Question: I'm trying to find out how to right click on a td based on a value in another td. Starting with the code below was just trying to find an initial cell and click on that value. If I could get that to work I wanted to right click on a value in the same row that has the text "Requested". The table is dynamic so the columns could be in any order. So for example. Find the name "Howard Johnson" and then right click on the requested value in the state column. (see attached image)
The output is - Traceback (most recent call last):
'''
File "C:\Users\hassong\Documents\Automation\ffox_Change_Create_Save_Stay_Modified.py", line 135, in <module>
get_all_rows_approval()
File "C:\Users\hassong\Documents\Automation\ffox_Change_Create_Save_Stay_Modified.py", line 127, in get_all_rows_approval
cols = row.find_element(By.XPATH, "//tr/td[contains(text(), 'Howard Johnson')]")
File "C:\Users\hassong\AppData\Local\Programs\Python\Python36\lib\site-packages\selenium\webdriver\remote\webelement.py", line 654, in find_element
{"using": by, "value": value})['value']
File "C:\Users\hassong\AppData\Local\Programs\Python\Python36\lib\site-packages\selenium\webdriver\remote\webelement.py", line 628, in _execute
return self._parent.execute(command, params)
File "C:\Users\hassong\AppData\Local\Programs\Python\Python36\lib\site-packages\selenium\webdriver\remote\webdriver.py", line 320, in execute
self.error_handler.check_response(response)
File "C:\Users\hassong\AppData\Local\Programs\Python\Python36\lib\site-packages\selenium\webdriver\remote\errorhandler.py", line 242, in check_response
raise exception_class(message, screen, stacktrace)
selenium.common.exceptions.NoSuchElementException: Message: Unable to locate element: //tr/td[contains(text(), 'Howard Johnson')]
'''
### Table html snippet

## Program
'''
from selenium import webdriver
import time
from selenium.webdriver.common.keys import Keys
from selenium.webdriver.support import expected_conditions as EC
from selenium.webdriver.common.by import By
from selenium.webdriver.support.ui import Select
from selenium.webdriver.common.action_chains import ActionChains
base_url = "https://xxxx.service-now.com/login.do"
driver = webdriver.Firefox()
driver.implicitly_wait(10)
# CHG CREATE WITH SAVE AND STAY
driver.get(base_url)
username = driver.find_element_by_id("user_name")
username.send_keys("xxx")
time.sleep(1)
password = driver.find_element_by_id("user_password")
password.send_keys("xxxx")
time.sleep(1)
loginBtn = driver.find_element_by_id("sysverb_login")
loginBtn.click()
time.sleep(1)
#driver.implicitly_wait(5)
#driver = window.maximize()
createnew = driver.find_element_by_id("filter")
createnew.send_keys("Change")
time.sleep(2)
createnew.send_keys(Keys.RETURN)
driver.switch_to_frame("gsft_main")
time.sleep(1)
normal_chg = driver.find_element(By.XPATH, '/html/body/form/div[2]/a')
normal_chg.click()
# Create new normal change information
# # Top screen left
select = Select(driver.find_element_by_id("change_request.category"))
select.select_by_visible_text("Hardware")
time.sleep(1)
assigned_to = driver.find_element_by_name("sys_display.change_request.cmdb_ci")
assigned_to.send_keys("lnux100")
assigned_to.send_keys(Keys.RETURN)
time.sleep(1)
select = Select(driver.find_element_by_id("change_request.priority"))
select.select_by_visible_text("2 - High")
time.sleep(1)
select = Select(driver.find_element_by_id("change_request.risk"))
select.select_by_visible_text("High")
time.sleep(1)
select = Select(driver.find_element_by_id("change_request.impact"))
select.select_by_visible_text("1 - High")
time.sleep(1)
# Top screen right
assigned_to = driver.find_element_by_name("sys_display.change_request.assignment_group")
assigned_to.send_keys("CAB Approval")
assigned_to.send_keys(Keys.RETURN)
#Middle
short_desc = driver.find_element_by_id("change_request.short_description")
short_desc.send_keys("This is an automated test...")
time.sleep(1)
desc = driver.find_element_by_id("change_request.description")
desc.send_keys("Testing Notes")
time.sleep(1)
# Now save with basic information
button = driver.find_element(By.XPATH, '/html/body/div[1]/span/span/nav/div/div[1]/button[2]')
button.click()
save_btn = driver.find_element(By.XPATH, '/html/body/div[7]/div[2]')
save_btn.click()
#button.send_keys(Keys.RETURN)
time.sleep(4)
# Request Approval
request_app_btn = driver.find_element(By.XPATH, '//*[@id="state_model_request_assess_approval"]')
request_app_btn.click()
time.sleep(4)
# scroll down
element = driver.find_element(By.XPATH, '//*[@id="tabs2_list"]/span[3]/span/span[2]')
element.location_once_scrolled_into_view
# Approval Tab - Scroll To
element = driver.find_element(By.XPATH, '//*[@id="tabs2_list"]/span[3]/span/span[2]')
actions = ActionChains(driver)
actions.move_to_element(element).perform()
time.sleep(3)
#Click on approvers tab
approval_tab = driver.find_element(By.XPATH, '//*[@id="tabs2_list"]/span[3]/span/span[2]')
approval_tab.click()
time.sleep(3)
def get_all_rows_approval():
approval_table = driver.find_element(By.XPATH, '//*[@id="change_request.sysapproval_approver.sysapproval_table"]/tbody')
# get all rows in the table
rows = approval_table.find_elements_by_tag_name("tr")
# rows = approval_table.find_elements(By.XPATH, "//*[contains(@id,'row_change_request.sysapproval_approver.sysapproval')]")
for row in rows:
cols = row.find_element(By.XPATH, "//tr/td[contains(text(), 'Howard Johnson')]")
cols.click()
get_all_rows_approval()
'''
'''
<tbody class="list2_body">
<tr id="row_change_request.sysapproval_approver.sysapproval_30f168b2dbeb5300b58ad360cf961998" class="list_row list_odd" style="" sys_id="30f168b2dbeb5300b58ad360cf961998" record_class="sysapproval_approver" data-updated-on="2018-07-30 13:36:23" collapsed="true" data-type="list2_row" data-list_id="change_request.sysapproval_approver.sysapproval">
<td class="list_decoration_cell col-control col-small col-center " style="white-space:nowrap;" rowspan="1"><span class="input-group-checkbox"><input title="Mark record for List Action" id="check_change_request.sysapproval_approver.sysapproval_30f168b2dbeb5300b58ad360cf961998" name="check_change_request.sysapproval_approver.sysapproval" class="checkbox " data-type="list2_checkbox" data-list_id="change_request.sysapproval_approver.sysapproval" data-original-title="Mark record for List Action" type="checkbox"><label for="check_change_request.sysapproval_approver.sysapproval_30f168b2dbeb5300b58ad360cf961998" style="" class="checkbox-label"><span class="sr-only">Select record for action</span></label></span></td>
<td class="list_decoration_cell col-small col-center " rowspan="1"><a href="sysapproval_approver.do?sys_id=30f168b2dbeb5300b58ad360cf961998&amp;sysparm_view=&amp;sysparm_record_target=task_ci&amp;sysparm_record_row=1&amp;sysparm_record_list=sysapproval%3De6d1ac72dbeb5300b58ad360cf96193e%5EORDERBYorder&amp;sysparm_record_rows=5" class="btn btn-icon table-btn-lg icon-info list_popup" data-type="list2_popup" data-list_id="change_request.sysapproval_approver.sysapproval" style="margin-left:0px"><span class="sr-only">Preview</span></a></td>
<td class="vt" ng-non-bindable="">
<span class="sr-only"></span>
<div class="list2_cell_background" style="background-color: khaki"></div>
<a class="linked formlink" href="sysapproval_approver.do?sys_id=30f168b2dbeb5300b58ad360cf961998&amp;sysparm_record_target=sysapproval_approver&amp;sysparm_record_row=1&amp;sysparm_record_rows=5&amp;sysparm_record_list=sysapproval%3De6d1ac72dbeb5300b58ad360cf96193e%5EORDERBYorder">Requested</a>
</td>
<td class="vt" ng-non-bindable=""><a class="linked" sys_id="97000fcc0a0a0a6e0104ca999f619e5b" href="sys_user.do?sys_id=97000fcc0a0a0a6e0104ca999f619e5b">Christen Mitchell</a></td>
<td class="vt" ng-non-bindable=""><a class="linked" sys_id="b85d44954a3623120004689b2d5dd60a" href="sys_user_group.do?sys_id=b85d44954a3623120004689b2d5dd60a">CAB Approval</a></td>
<td class="vt" ng-non-bindable=""></td>
<td class="vt" ng-non-bindable="">
<div class="datex date-calendar" title="" timeago="2018-07-30 13:36:23" timeago-attrs="title" data-original-title="5m ago">2018-07-30 06:36:23</div>
<div class="datex date-calendar-short" title="just now" timeago="2018-07-30 13:36:23" timeago-attrs="title" data-original-title="5m ago">07-30 06:36</div>
<div class="datex date-timeago" title="2018-07-30 06:36:23" timeago="2018-07-30 13:36:23" data-original-title="2018-07-30 06:36:23" null="5m ago">5m ago</div>
</td>
<td class="vt vt-spacer" style="padding: 0"></td>
</tr>
<tr id="row_change_request.sysapproval_approver.sysapproval_34f168b2dbeb5300b58ad360cf961997" class="list_row list_even" style="" sys_id="34f168b2dbeb5300b58ad360cf961997" record_class="sysapproval_approver" data-updated-on="2018-07-30 13:36:23" collapsed="true" data-type="list2_row" data-list_id="change_request.sysapproval_approver.sysapproval">
<td class="list_decoration_cell col-control col-small col-center " style="white-space:nowrap;" rowspan="1"><span class="input-group-checkbox"><input title="Mark record for List Action" id="check_change_request.sysapproval_approver.sysapproval_34f168b2dbeb5300b58ad360cf961997" name="check_change_request.sysapproval_approver.sysapproval" class="checkbox " data-type="list2_checkbox" data-list_id="change_request.sysapproval_approver.sysapproval" data-original-title="Mark record for List Action" type="checkbox"><label for="check_change_request.sysapproval_approver.sysapproval_34f168b2dbeb5300b58ad360cf961997" style="" class="checkbox-label"><span class="sr-only">Select record for action</span></label></span></td>
<td class="list_decoration_cell col-small col-center " rowspan="1"><a href="sysapproval_approver.do?sys_id=34f168b2dbeb5300b58ad360cf961997&amp;sysparm_view=&amp;sysparm_record_target=sysapproval_approver&amp;sysparm_record_row=2&amp;sysparm_record_list=sysapproval%3De6d1ac72dbeb5300b58ad360cf96193e%5EORDERBYorder&amp;sysparm_record_rows=5" class="btn btn-icon table-btn-lg icon-info list_popup" data-type="list2_popup" data-list_id="change_request.sysapproval_approver.sysapproval" style="margin-left:0px"><span class="sr-only">Preview</span></a></td>
<td class="vt" ng-non-bindable="">
<span class="sr-only"></span>
<div class="list2_cell_background" style="background-color: khaki"></div>
<a class="linked formlink" href="sysapproval_approver.do?sys_id=34f168b2dbeb5300b58ad360cf961997&amp;sysparm_record_target=sysapproval_approver&amp;sysparm_record_row=2&amp;sysparm_record_rows=5&amp;sysparm_record_list=sysapproval%3De6d1ac72dbeb5300b58ad360cf96193e%5EORDERBYorder">Requested</a>
</td>
<td class="vt" ng-non-bindable=""><a class="linked" sys_id="46d96f57a9fe198101947a9620895886" href="sys_user.do?sys_id=46d96f57a9fe198101947a9620895886">Luke Wilson</a></td>
<td class="vt" ng-non-bindable=""><a class="linked" sys_id="b85d44954a3623120004689b2d5dd60a" href="sys_user_group.do?sys_id=b85d44954a3623120004689b2d5dd60a">CAB Approval</a></td>
<td class="vt" ng-non-bindable=""></td>
<td class="vt" ng-non-bindable="">
<div class="datex date-calendar" title="" timeago="2018-07-30 13:36:23" timeago-attrs="title" data-original-title="5m ago">2018-07-30 06:36:23</div>
<div class="datex date-calendar-short" title="just now" timeago="2018-07-30 13:36:23" timeago-attrs="title" data-original-title="5m ago">07-30 06:36</div>
<div class="datex date-timeago" title="2018-07-30 06:36:23" timeago="2018-07-30 13:36:23" data-original-title="2018-07-30 06:36:23" null="5m ago">5m ago</div>
</td>
<td class="vt vt-spacer" style="padding: 0"></td>
</tr>
<tr id="row_change_request.sysapproval_approver.sysapproval_b4f168b2dbeb5300b58ad360cf961998" class="list_row list_odd" style="" sys_id="b4f168b2dbeb5300b58ad360cf961998" record_class="sysapproval_approver" data-updated-on="2018-07-30 13:36:23" collapsed="true" data-type="list2_row" data-list_id="change_request.sysapproval_approver.sysapproval">
<td class="list_decoration_cell col-control col-small col-center " style="white-space:nowrap;" rowspan="1"><span class="input-group-checkbox"><input title="Mark record for List Action" id="check_change_request.sysapproval_approver.sysapproval_b4f168b2dbeb5300b58ad360cf961998" name="check_change_request.sysapproval_approver.sysapproval" class="checkbox " data-type="list2_checkbox" data-list_id="change_request.sysapproval_approver.sysapproval" data-original-title="Mark record for List Action" type="checkbox"><label for="check_change_request.sysapproval_approver.sysapproval_b4f168b2dbeb5300b58ad360cf961998" style="" class="checkbox-label"><span class="sr-only">Select record for action</span></label></span></td>
<td class="list_decoration_cell col-small col-center " rowspan="1"><a href="sysapproval_approver.do?sys_id=b4f168b2dbeb5300b58ad360cf961998&amp;sysparm_view=&amp;sysparm_record_target=sysapproval_approver&amp;sysparm_record_row=3&amp;sysparm_record_list=sysapproval%3De6d1ac72dbeb5300b58ad360cf96193e%5EORDERBYorder&amp;sysparm_record_rows=5" class="btn btn-icon table-btn-lg icon-info list_popup" data-type="list2_popup" data-list_id="change_request.sysapproval_approver.sysapproval" style="margin-left:0px"><span class="sr-only">Preview</span></a></td>
<td class="vt" ng-non-bindable="">
<span class="sr-only"></span>
<div class="list2_cell_background" style="background-color: khaki"></div>
<a class="linked formlink" href="sysapproval_approver.do?sys_id=b4f168b2dbeb5300b58ad360cf961998&amp;sysparm_record_target=sysapproval_approver&amp;sysparm_record_row=3&amp;sysparm_record_rows=5&amp;sysparm_record_list=sysapproval%3De6d1ac72dbeb5300b58ad360cf96193e%5EORDERBYorder">Requested</a>
</td>
<td class="vt" ng-non-bindable=""><a class="linked" sys_id="ee826bf03710200044e0bfc8bcbe5de6" href="sys_user.do?sys_id=ee826bf03710200044e0bfc8bcbe5de6">Bernard Laboy</a></td>
<td class="vt" ng-non-bindable=""><a class="linked" sys_id="b85d44954a3623120004689b2d5dd60a" href="sys_user_group.do?sys_id=b85d44954a3623120004689b2d5dd60a">CAB Approval</a></td>
<td class="vt" ng-non-bindable=""></td>
<td class="vt" ng-non-bindable="">
<div class="datex date-calendar" title="" timeago="2018-07-30 13:36:23" timeago-attrs="title" data-original-title="5m ago">2018-07-30 06:36:23</div>
<div class="datex date-calendar-short" title="just now" timeago="2018-07-30 13:36:23" timeago-attrs="title" data-original-title="5m ago">07-30 06:36</div>
<div class="datex date-timeago" title="2018-07-30 06:36:23" timeago="2018-07-30 13:36:23" data-original-title="2018-07-30 06:36:23" null="5m ago">5m ago</div>
</td>
<td class="vt vt-spacer" style="padding: 0"></td>
</tr>
<tr id="row_change_request.sysapproval_approver.sysapproval_b8f168b2dbeb5300b58ad360cf961997" class="list_row list_even" style="" sys_id="b8f168b2dbeb5300b58ad360cf961997" record_class="sysapproval_approver" data-updated-on="2018-07-30 13:36:23" collapsed="true" data-type="list2_row" data-list_id="change_request.sysapproval_approver.sysapproval">
<td class="list_decoration_cell col-control col-small col-center " style="white-space:nowrap;" rowspan="1"><span class="input-group-checkbox"><input title="Mark record for List Action" id="check_change_request.sysapproval_approver.sysapproval_b8f168b2dbeb5300b58ad360cf961997" name="check_change_request.sysapproval_approver.sysapproval" class="checkbox " data-type="list2_checkbox" data-list_id="change_request.sysapproval_approver.sysapproval" data-original-title="Mark record for List Action" type="checkbox"><label for="check_change_request.sysapproval_approver.sysapproval_b8f168b2dbeb5300b58ad360cf961997" style="" class="checkbox-label"><span class="sr-only">Select record for action</span></label></span></td>
<td class="list_decoration_cell col-small col-center " rowspan="1"><a href="sysapproval_approver.do?sys_id=b8f168b2dbeb5300b58ad360cf961997&amp;sysparm_view=&amp;sysparm_record_target=sysapproval_approver&amp;sysparm_record_row=4&amp;sysparm_record_list=sysapproval%3De6d1ac72dbeb5300b58ad360cf96193e%5EORDERBYorder&amp;sysparm_record_rows=5" class="btn btn-icon table-btn-lg icon-info list_popup" data-type="list2_popup" data-list_id="change_request.sysapproval_approver.sysapproval" style="margin-left:0px"><span class="sr-only">Preview</span></a></td>
<td class="vt" ng-non-bindable="">
<span class="sr-only"></span>
<div class="list2_cell_background" style="background-color: khaki"></div>
<a class="linked formlink" href="sysapproval_approver.do?sys_id=b8f168b2dbeb5300b58ad360cf961997&amp;sysparm_record_target=sysapproval_approver&amp;sysparm_record_row=4&amp;sysparm_record_rows=5&amp;sysparm_record_list=sysapproval%3De6d1ac72dbeb5300b58ad360cf96193e%5EORDERBYorder">Requested</a>
</td>
<td class="vt" ng-non-bindable=""><a class="linked" sys_id="62d78687c0a8010e00b3d84178adc913" href="sys_user.do?sys_id=62d78687c0a8010e00b3d84178adc913">Ron Kettering</a></td>
<td class="vt" ng-non-bindable=""><a class="linked" sys_id="b85d44954a3623120004689b2d5dd60a" href="sys_user_group.do?sys_id=b85d44954a3623120004689b2d5dd60a">CAB Approval</a></td>
<td class="vt" ng-non-bindable=""></td>
<td class="vt" ng-non-bindable="">
<div class="datex date-calendar" title="just now" timeago="2018-07-30 13:36:23" timeago-attrs="title" data-original-title="5m ago">2018-07-30 06:36:23</div>
<div class="datex date-calendar-short" title="just now" timeago="2018-07-30 13:36:23" timeago-attrs="title" data-original-title="5m ago">07-30 06:36</div>
<div class="datex date-timeago" title="2018-07-30 06:36:23" timeago="2018-07-30 13:36:23" data-original-title="2018-07-30 06:36:23" null="5m ago">5m ago</div>
</td>
<td class="vt vt-spacer" style="padding: 0"></td>
</tr>
<tr id="row_change_request.sysapproval_approver.sysapproval_bcf168b2dbeb5300b58ad360cf961996" class="list_row list_odd" style="" sys_id="bcf168b2dbeb5300b58ad360cf961996" record_class="sysapproval_approver" data-updated-on="2018-07-30 13:36:23" collapsed="true" data-type="list2_row" data-list_id="change_request.sysapproval_approver.sysapproval">
<td class="list_decoration_cell col-control col-small col-center " style="white-space:nowrap;" rowspan="1"><span class="input-group-checkbox"><input title="Mark record for List Action" id="check_change_request.sysapproval_approver.sysapproval_bcf168b2dbeb5300b58ad360cf961996" name="check_change_request.sysapproval_approver.sysapproval" class="checkbox " data-type="list2_checkbox" data-list_id="change_request.sysapproval_approver.sysapproval" data-original-title="Mark record for List Action" type="checkbox"><label for="check_change_request.sysapproval_approver.sysapproval_bcf168b2dbeb5300b58ad360cf961996" style="" class="checkbox-label"><span class="sr-only">Select record for action</span></label></span></td>
<td class="list_decoration_cell col-small col-center " rowspan="1"><a href="sysapproval_approver.do?sys_id=bcf168b2dbeb5300b58ad360cf961996&amp;sysparm_view=&amp;sysparm_record_target=sysapproval_approver&amp;sysparm_record_row=5&amp;sysparm_record_list=sysapproval%3De6d1ac72dbeb5300b58ad360cf96193e%5EORDERBYorder&amp;sysparm_record_rows=5" class="btn btn-icon table-btn-lg icon-info list_popup" data-type="list2_popup" data-list_id="change_request.sysapproval_approver.sysapproval" style="margin-left:0px"><span class="sr-only">Preview</span></a></td>
<td class="vt" ng-non-bindable="">
<span class="sr-only"></span>
<div class="list2_cell_background" style="background-color: khaki"></div>
<a class="linked formlink" href="sysapproval_approver.do?sys_id=bcf168b2dbeb5300b58ad360cf961996&amp;sysparm_record_target=sysapproval_approver&amp;sysparm_record_row=5&amp;sysparm_record_rows=5&amp;sysparm_record_list=sysapproval%3De6d1ac72dbeb5300b58ad360cf96193e%5EORDERBYorder">Requested</a>
</td>
<td class="vt" ng-non-bindable=""><a class="linked" sys_id="46ca0887a9fe19810191e08e51927ebf" href="sys_user.do?sys_id=46ca0887a9fe19810191e08e51927ebf">Howard Johnson</a></td>
<td class="vt" ng-non-bindable=""><a class="linked" sys_id="b85d44954a3623120004689b2d5dd60a" href="sys_user_group.do?sys_id=b85d44954a3623120004689b2d5dd60a">CAB Approval</a></td>
<td class="vt" ng-non-bindable=""></td>
<td class="vt" ng-non-bindable="">
<div class="datex date-calendar" title="" timeago="2018-07-30 13:36:23" timeago-attrs="title" data-original-title="5m ago">2018-07-30 06:36:23</div>
<div class="datex date-calendar-short" title="just now" timeago="2018-07-30 13:36:23" timeago-attrs="title" data-original-title="5m ago">07-30 06:36</div>
<div class="datex date-timeago" title="2018-07-30 06:36:23" timeago="2018-07-30 13:36:23" data-original-title="2018-07-30 06:36:23" null="5m ago">5m ago</div>
</td>
<td class="vt vt-spacer" style="padding: 0"></td>
</tr>
</tbody>
</table>
<a id="change_request.sysapproval_approver.sysapproval_bottom" href="javascript:function(evt){if(evt){evt.stopPropagation();}}"><span class="sr-only">Bottom of table</span></a>
</div>
</td>
</tr>
</tbody>
</table>
'''
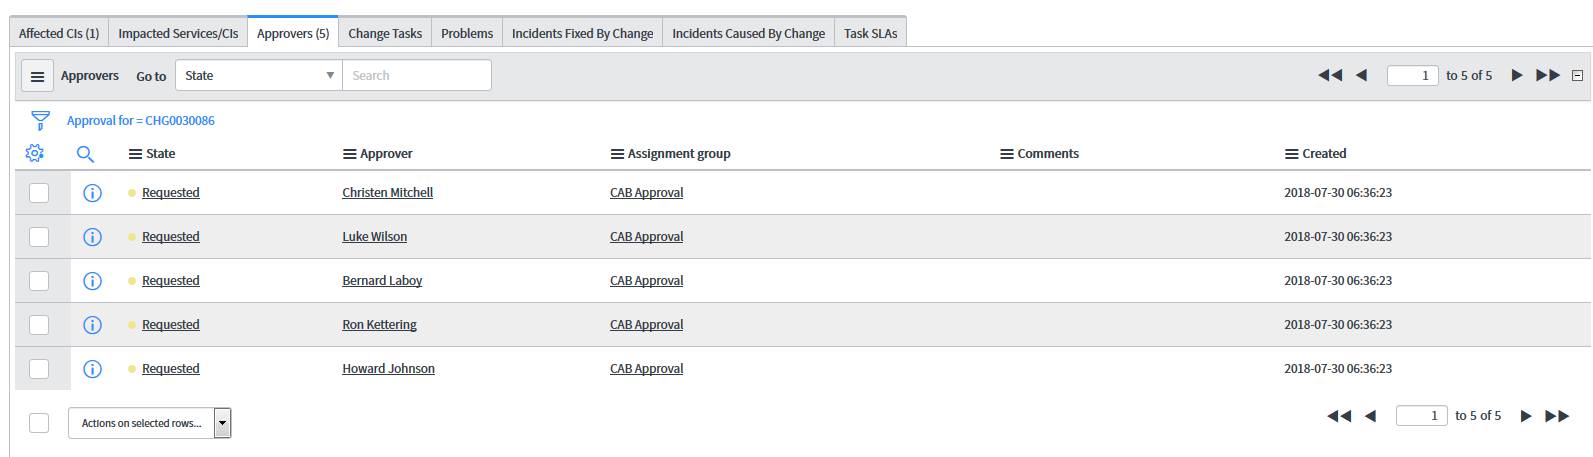
Answer: You can use this xpath :
'''
//a[text()='Luke Wilson']/parent::td/preceding-sibling::td[@class='vt']/a
'''
Note that based on name , it will give you hyperlink which you can use to right click.
In case you want that name to be picked by script dynamically :
'''
name = Luke Wilson
//a[text()='"+name+"']/parent::td/preceding-sibling::td[@class='vt']/a
'''
Hope that helps.